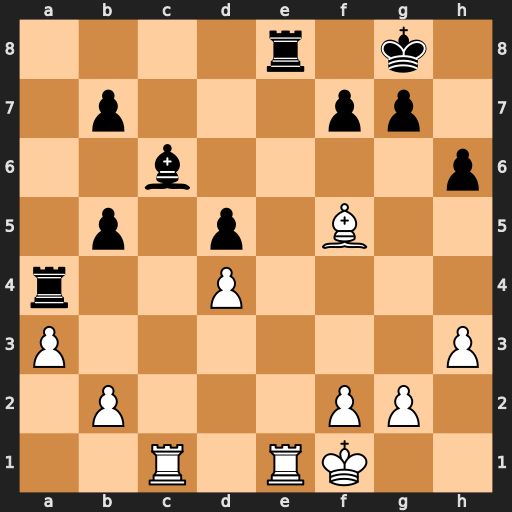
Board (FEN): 4r1k1/1p3pp1/2b4p/1p1p1B2/r2P4/P6P/1P3PP1/2R1RK2
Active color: w
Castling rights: -
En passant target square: -
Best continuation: Rxe8+ Bxe8 Rc8